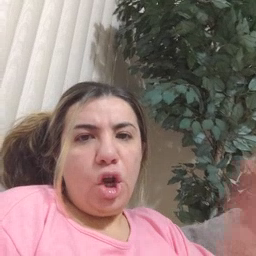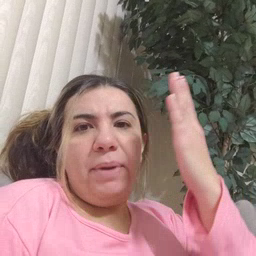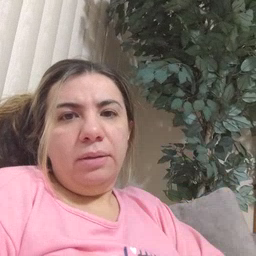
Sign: open